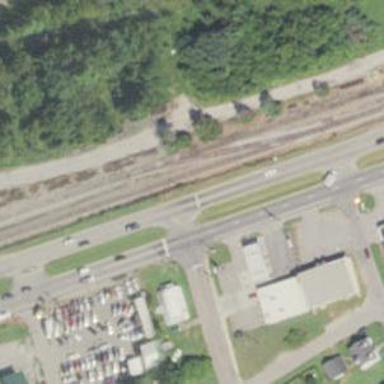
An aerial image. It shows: Trunk highway.